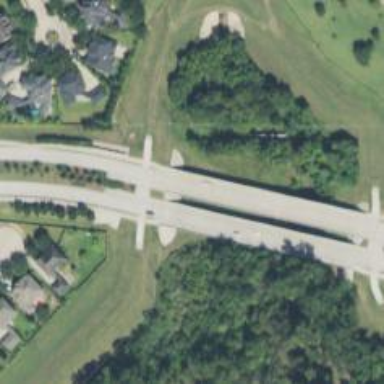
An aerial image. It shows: Secondary road with bridge.